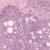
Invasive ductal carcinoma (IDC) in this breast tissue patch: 0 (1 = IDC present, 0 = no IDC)